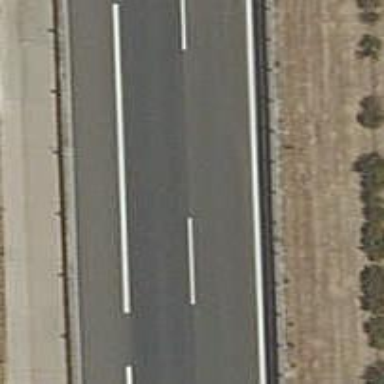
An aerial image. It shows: View of motorway.